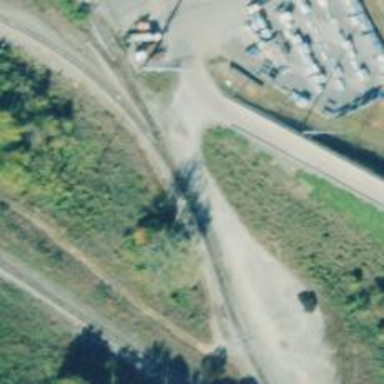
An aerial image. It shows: Railway spur junction.